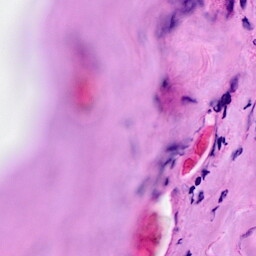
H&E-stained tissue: Breast